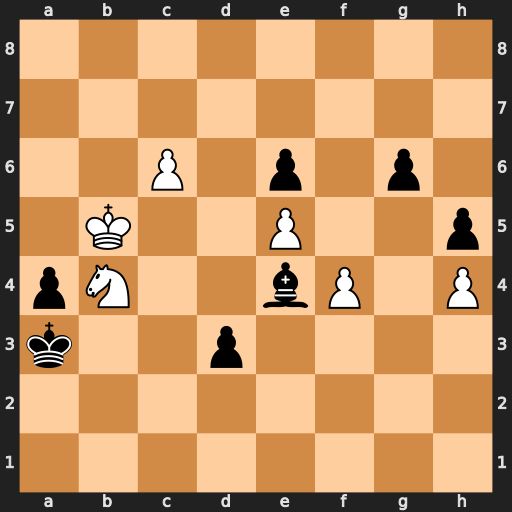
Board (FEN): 8/8/2P1p1p1/1K2P2p/pN2bP1P/k2p4/8/8
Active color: w
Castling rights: -
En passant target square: -
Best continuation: c7 Bb7 Nxd3